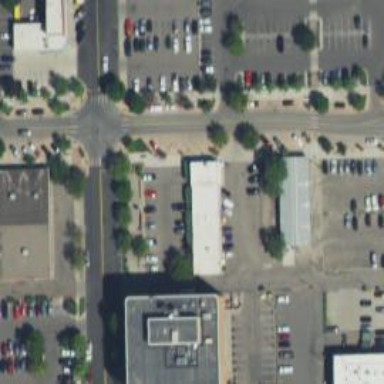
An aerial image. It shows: Parking space.